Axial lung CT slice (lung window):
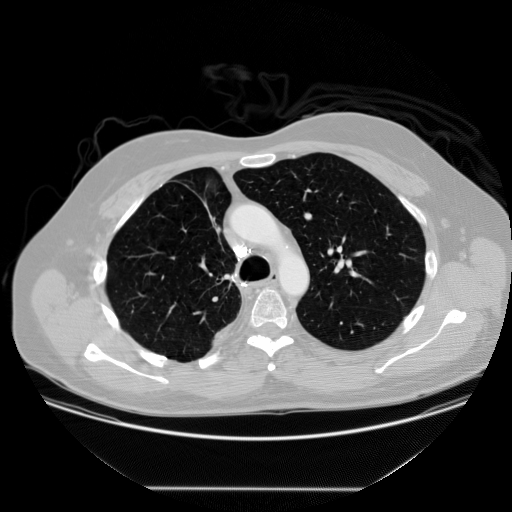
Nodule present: no